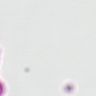
Metastatic tissue present: no